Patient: sex M, age 75
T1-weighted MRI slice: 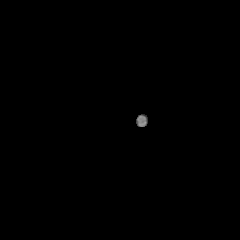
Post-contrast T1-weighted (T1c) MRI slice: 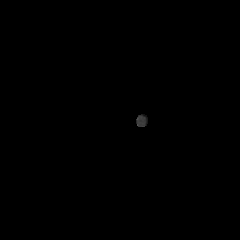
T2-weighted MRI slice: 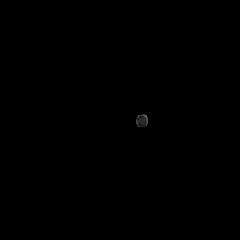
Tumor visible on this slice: no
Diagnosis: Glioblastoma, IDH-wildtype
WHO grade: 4